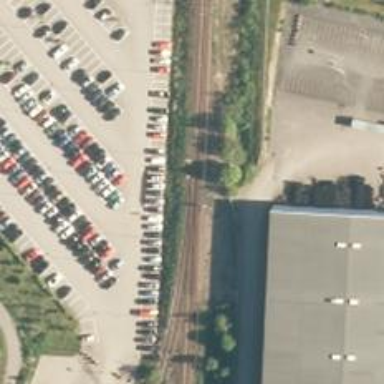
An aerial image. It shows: Catch point on the right side of railway turnout.